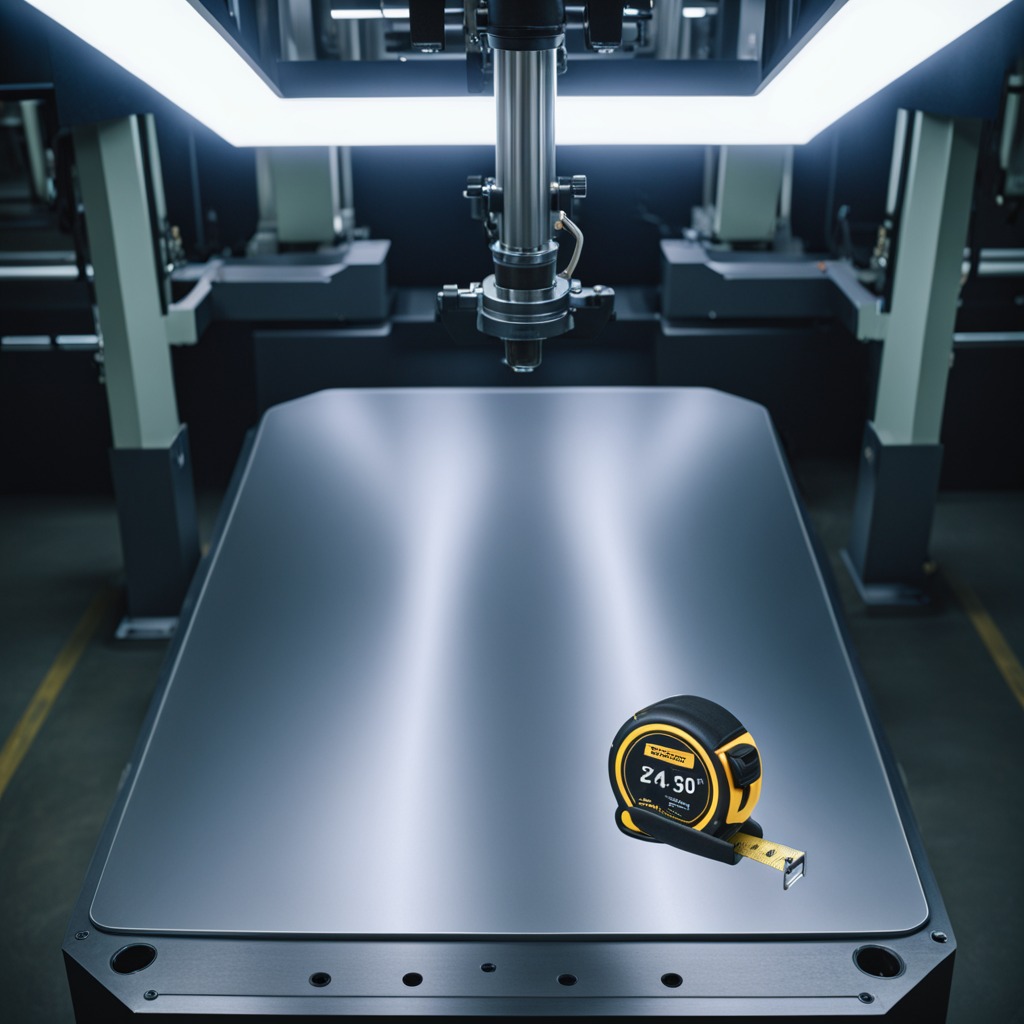
A measuring tape is lying on a metal table in a machine shop under fluorescent lights.